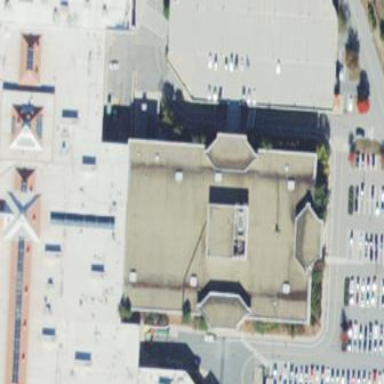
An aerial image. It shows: Department store building.